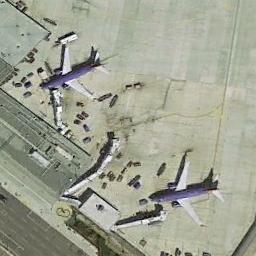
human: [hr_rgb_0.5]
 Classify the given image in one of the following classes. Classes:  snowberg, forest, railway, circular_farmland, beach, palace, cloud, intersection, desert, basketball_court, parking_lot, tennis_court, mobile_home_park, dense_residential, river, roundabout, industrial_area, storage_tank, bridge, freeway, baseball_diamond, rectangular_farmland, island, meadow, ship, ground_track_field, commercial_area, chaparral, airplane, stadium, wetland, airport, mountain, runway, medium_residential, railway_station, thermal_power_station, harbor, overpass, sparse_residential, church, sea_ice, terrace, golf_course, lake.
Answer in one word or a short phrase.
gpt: airplane